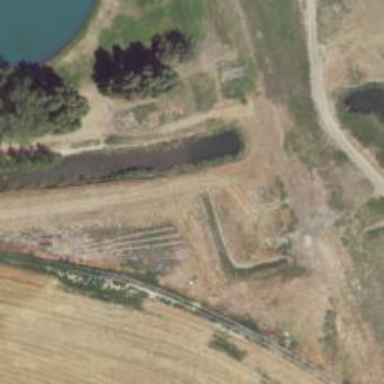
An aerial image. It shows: Culvert tunnel under canal.